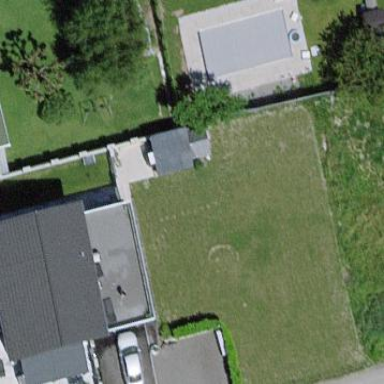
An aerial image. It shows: Semi-detached house.